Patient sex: F
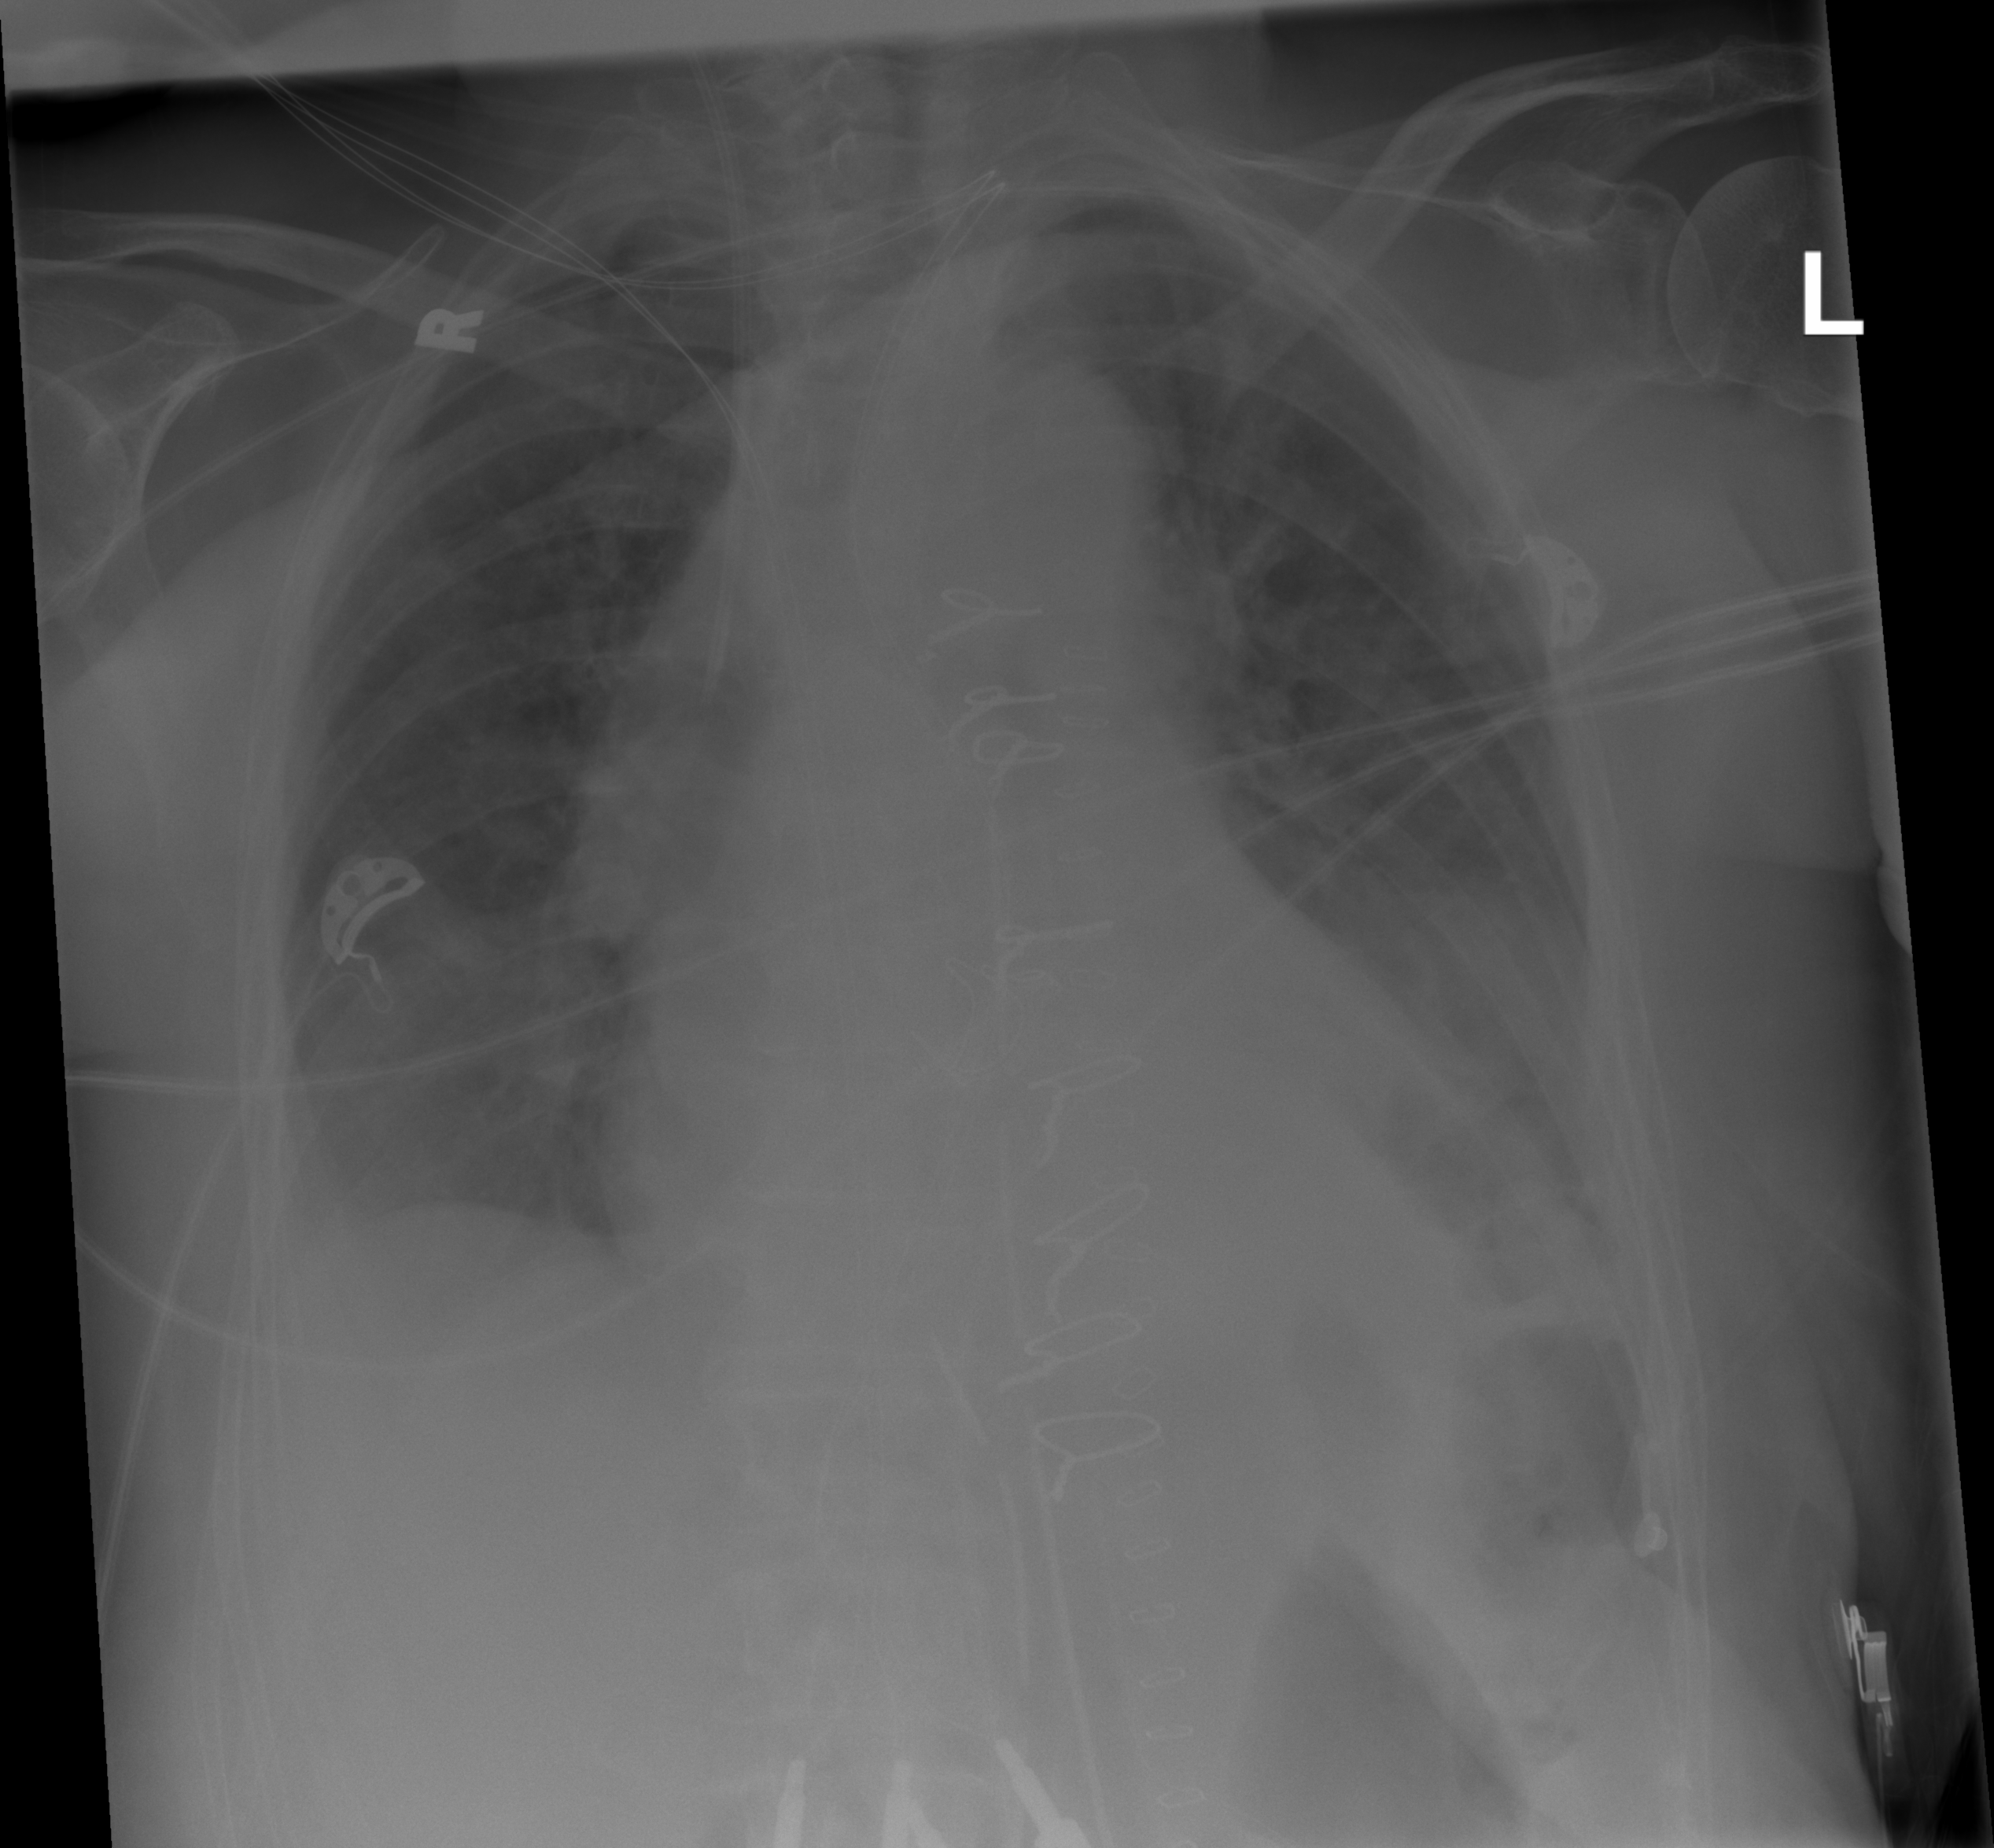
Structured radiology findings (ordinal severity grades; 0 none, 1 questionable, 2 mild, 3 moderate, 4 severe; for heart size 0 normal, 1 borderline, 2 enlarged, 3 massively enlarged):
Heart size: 2
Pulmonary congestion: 2
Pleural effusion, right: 1
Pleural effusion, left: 2
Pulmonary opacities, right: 0
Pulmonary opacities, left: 0
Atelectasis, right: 2
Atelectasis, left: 2